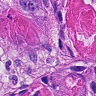
Metastatic tissue present: yes